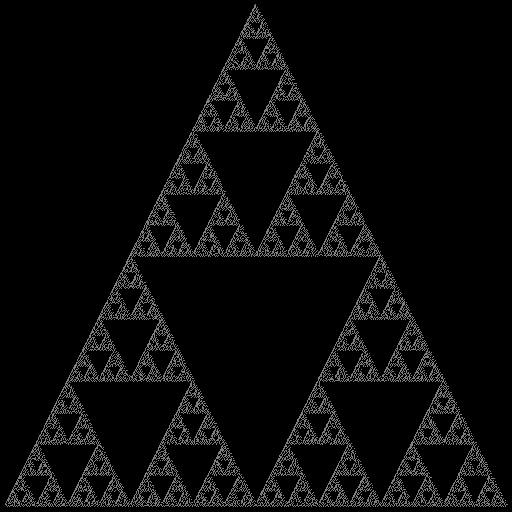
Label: sierpinski_gasket